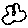
Label: flower